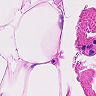
Metastatic tissue present: no